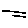
Label: line